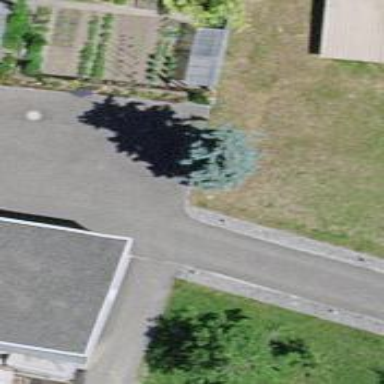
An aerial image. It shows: Unpaved driveway designed for service vehicles.